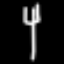
Label: fork